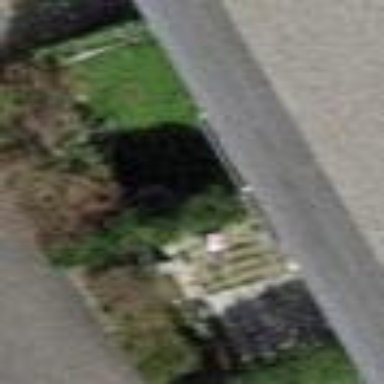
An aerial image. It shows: Garden surrounded by fence.